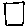
Label: square